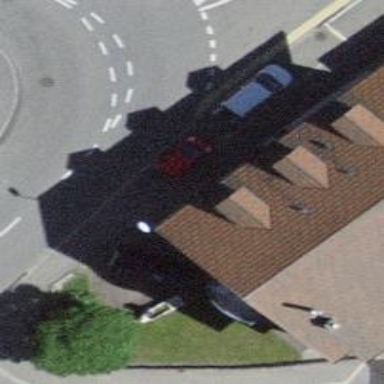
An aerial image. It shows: Post box.